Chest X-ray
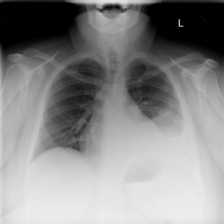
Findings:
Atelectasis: negative
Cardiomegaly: negative
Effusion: negative
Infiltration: negative
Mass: negative
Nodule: negative
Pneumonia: positive
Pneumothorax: negative
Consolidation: negative
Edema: negative
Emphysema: negative
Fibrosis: negative
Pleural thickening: negative
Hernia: negative